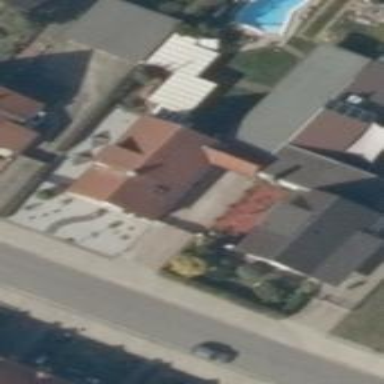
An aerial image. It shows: Simple and straightforward house.